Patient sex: F
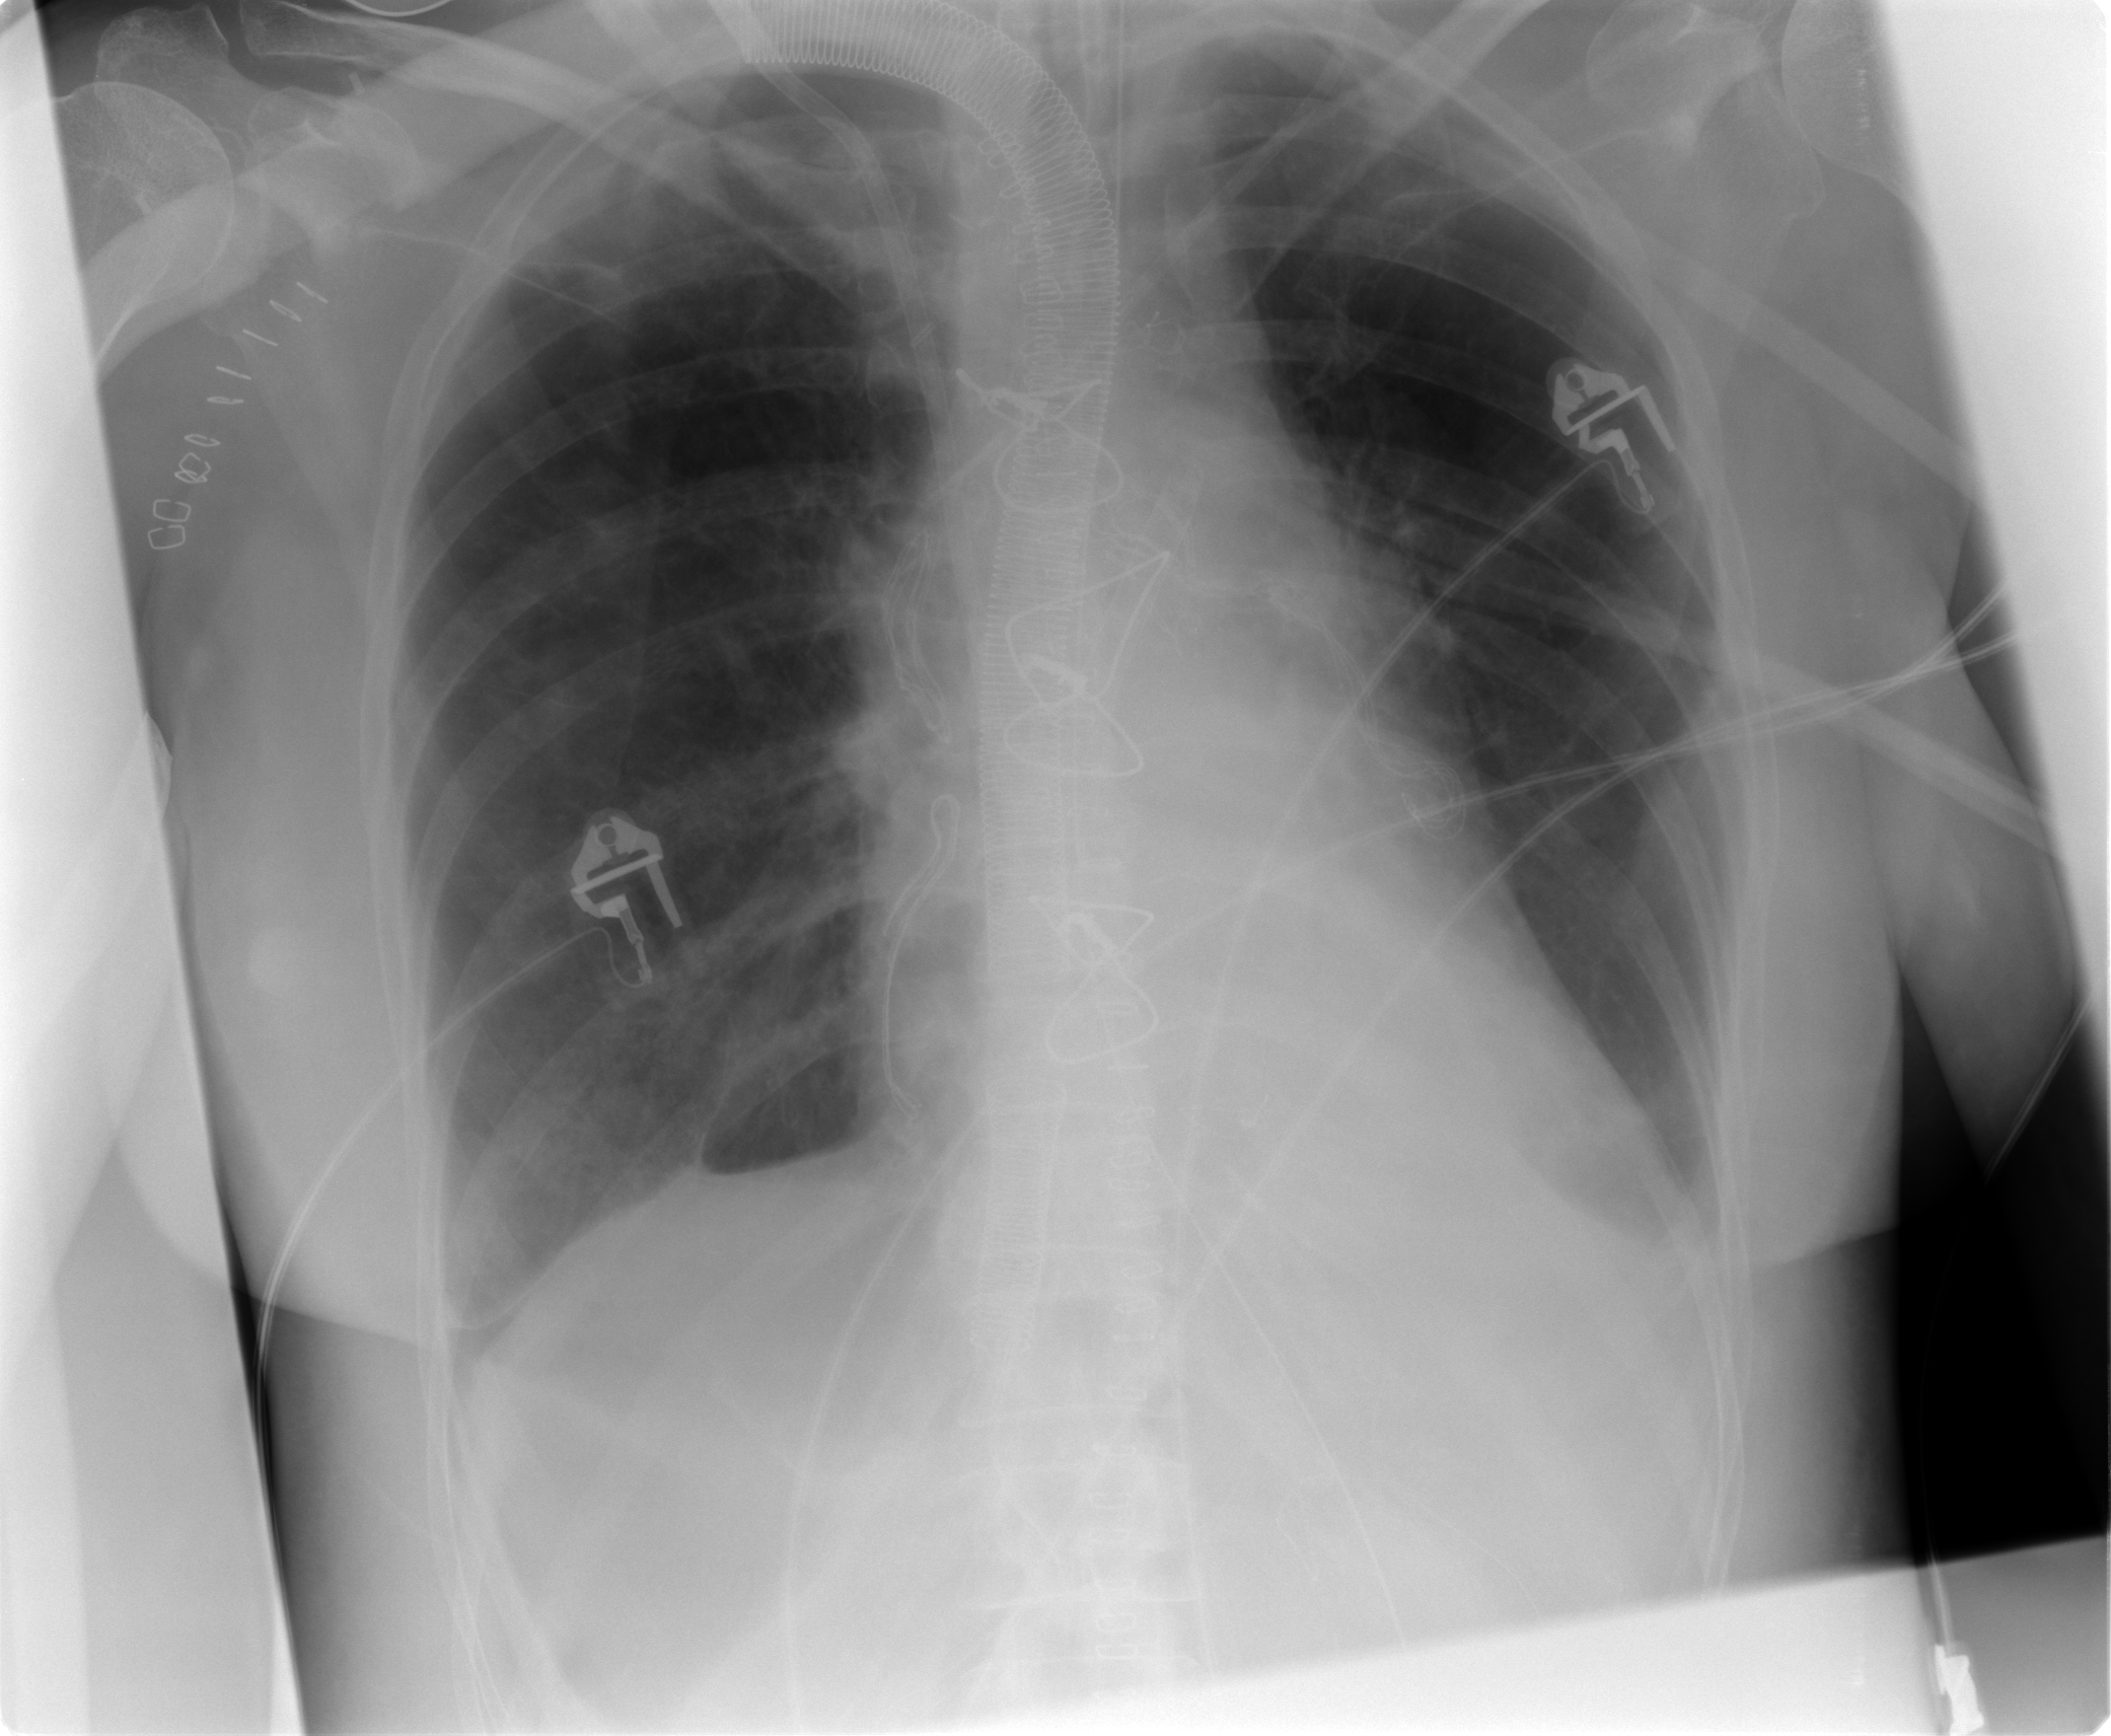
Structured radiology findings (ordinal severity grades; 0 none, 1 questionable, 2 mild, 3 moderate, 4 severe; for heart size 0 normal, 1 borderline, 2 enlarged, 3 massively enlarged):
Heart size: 1
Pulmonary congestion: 0
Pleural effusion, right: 1
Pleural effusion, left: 1
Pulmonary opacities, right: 0
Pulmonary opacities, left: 0
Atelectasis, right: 2
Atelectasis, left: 2